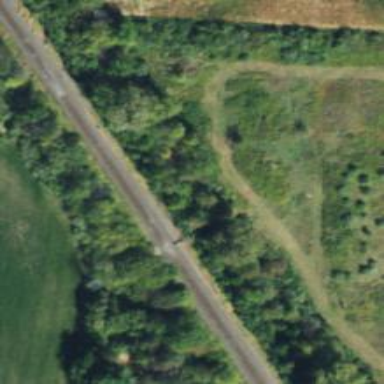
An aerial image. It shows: Site related to railway infrastructure.